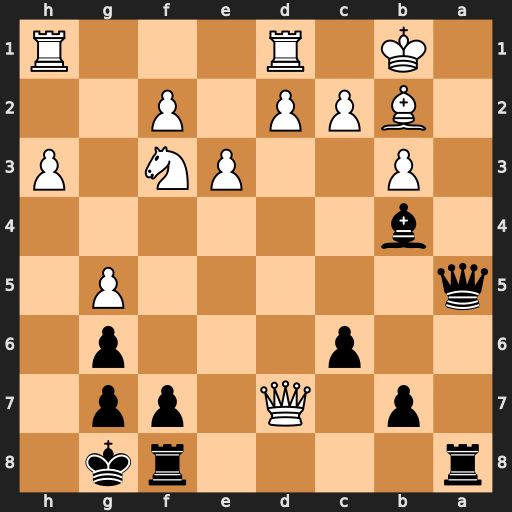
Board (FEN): r4rk1/1p1Q1pp1/2p3p1/q5P1/1b6/1P2PN1P/1BPP1P2/1K1R3R
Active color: b
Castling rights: -
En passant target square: -
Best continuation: Qa2+ Kc1 Ba3 d3 Qxb2+ Kd2 Bb4+